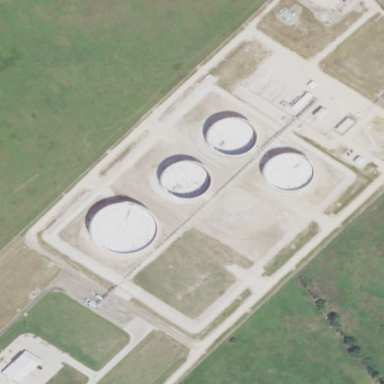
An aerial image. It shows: Industrial area designated as petroleum terminal.